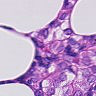
Metastatic tissue present: yes